Question: i do not have access to mac to run the appium inspector, i tried using UI automate viewer , but the element could not be located as it did not have an id, is there any way to find and tap on element with no resource-id,text value ?
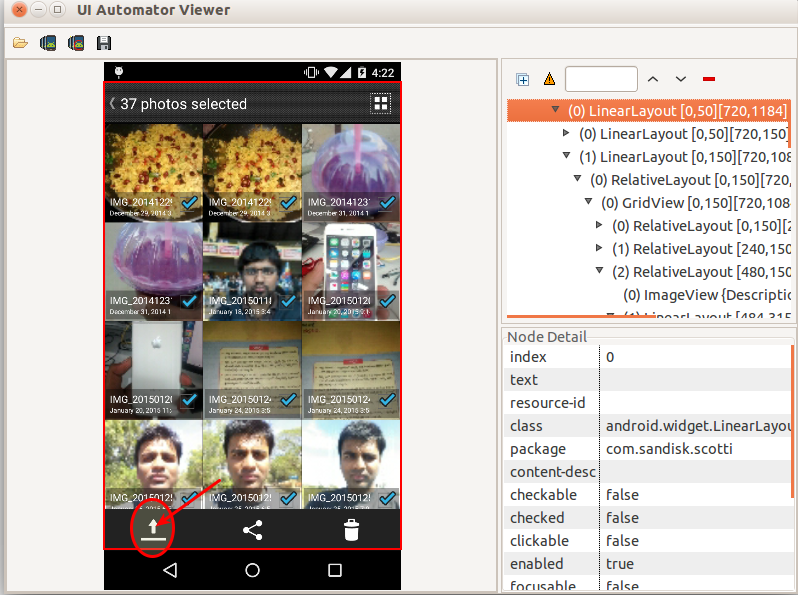
Answer: yes, please use appium locator to find the xpath of the highlighted button but UI automation viewer doesn't give you xpath.